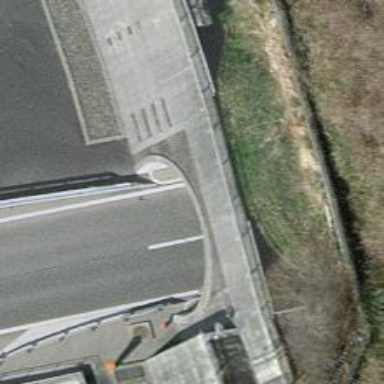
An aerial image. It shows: Asphalt motorway.